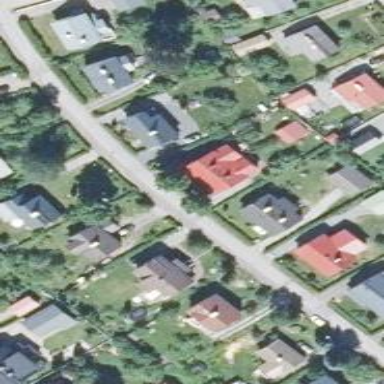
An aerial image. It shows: Residential area.